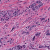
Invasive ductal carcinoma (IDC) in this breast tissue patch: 1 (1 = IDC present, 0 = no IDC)